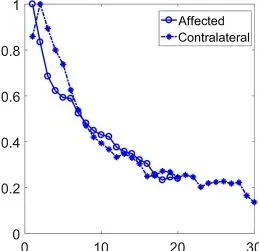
The LF stimulaion.
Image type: pathology (immunostaining)